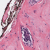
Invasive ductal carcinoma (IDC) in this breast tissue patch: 0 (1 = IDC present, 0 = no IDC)